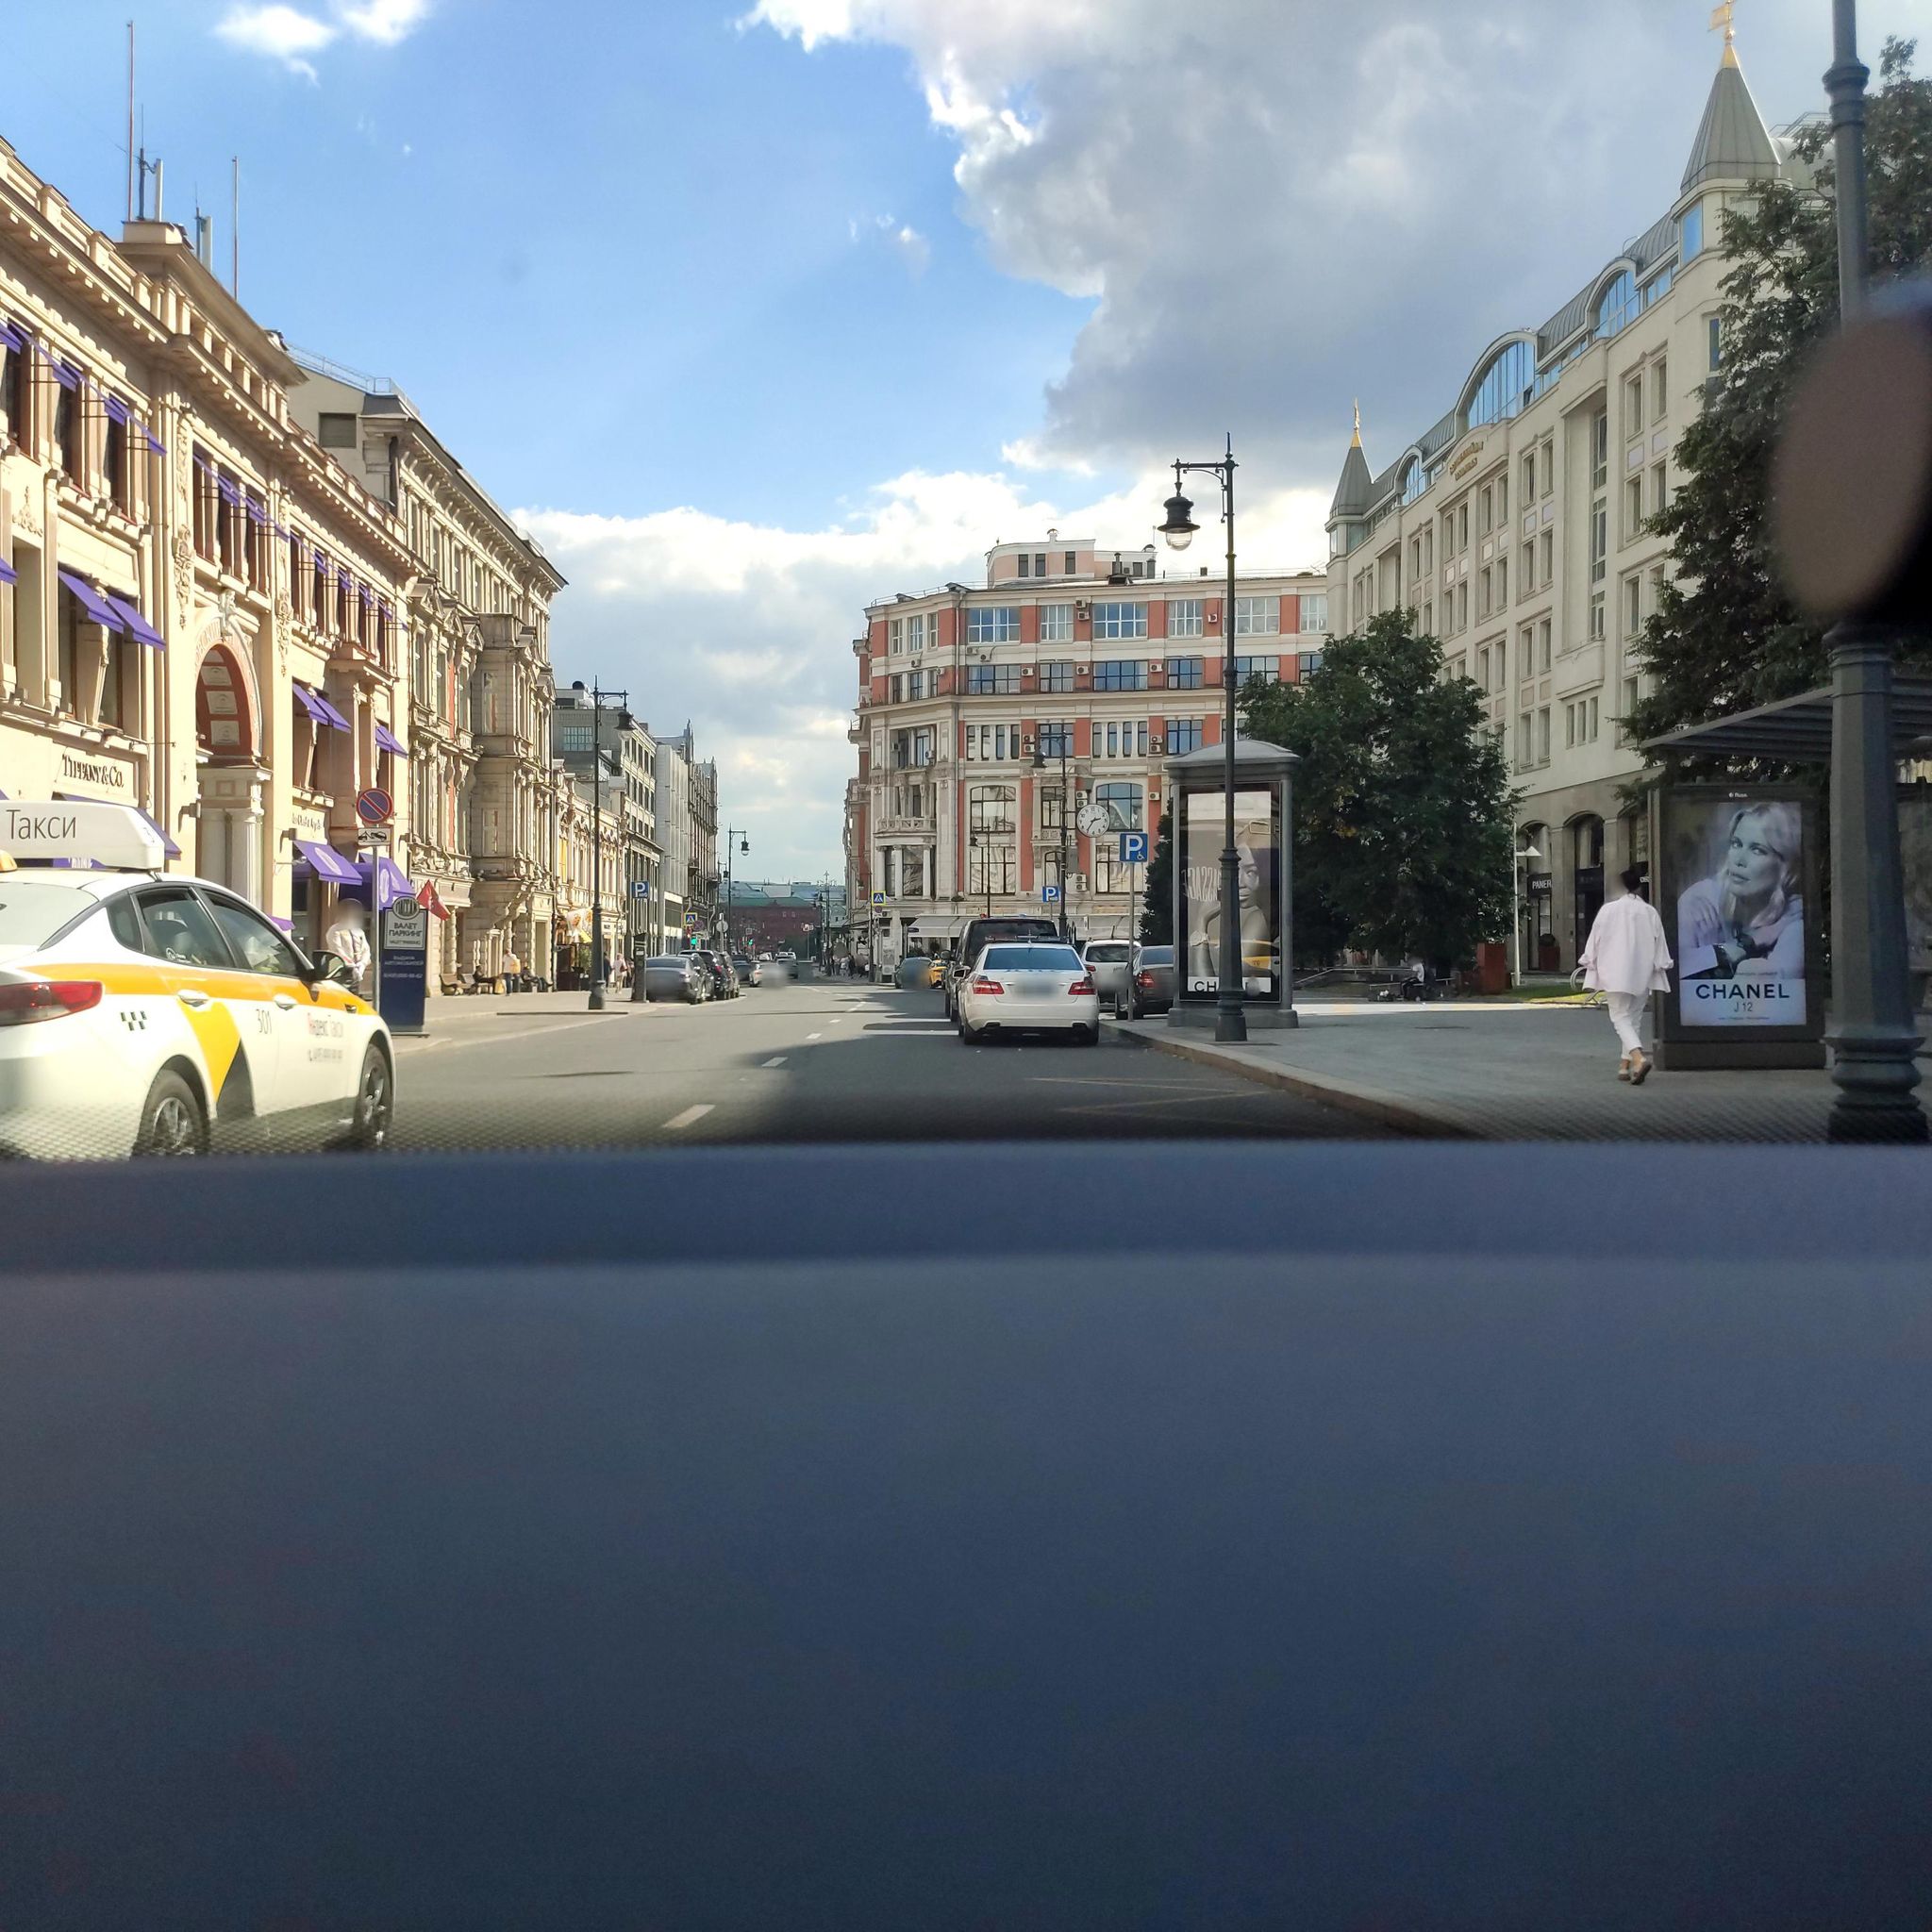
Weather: clear
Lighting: day
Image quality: good
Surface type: driving surface
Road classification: footway
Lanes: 4
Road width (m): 2
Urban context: urban centre
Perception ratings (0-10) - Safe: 5.94, Lively: 7.08, Beautiful: 6.35, Boring: 1.22, Depressing: 3.11, Wealthy: 8.13